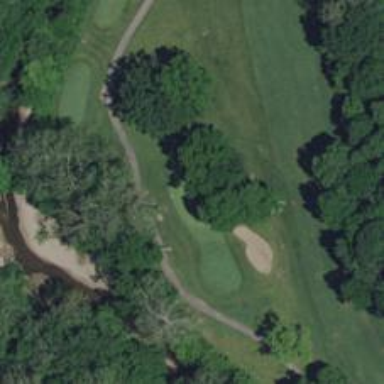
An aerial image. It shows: View of golf hole.